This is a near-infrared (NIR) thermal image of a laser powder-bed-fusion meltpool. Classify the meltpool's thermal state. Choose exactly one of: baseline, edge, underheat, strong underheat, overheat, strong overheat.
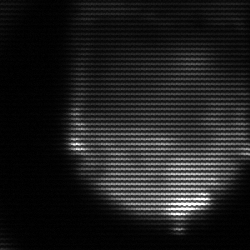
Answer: edge